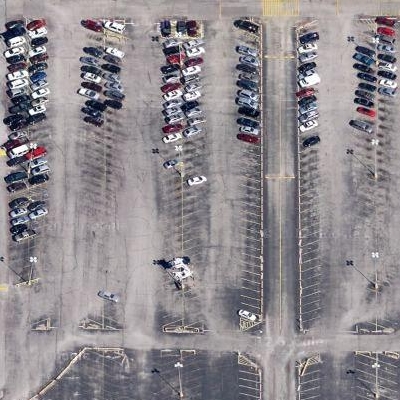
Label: Parking